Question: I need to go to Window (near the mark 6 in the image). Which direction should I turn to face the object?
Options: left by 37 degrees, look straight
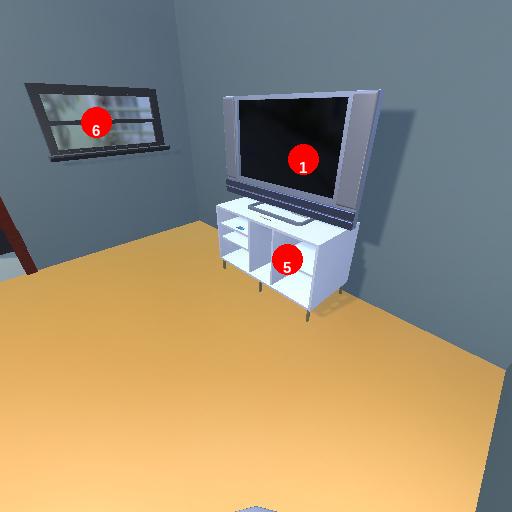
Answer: left by 37 degrees